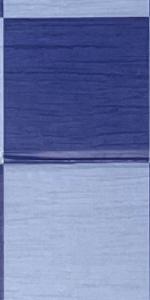
Label: Empty